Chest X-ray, PA view. Patient: 64 years old, sex F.
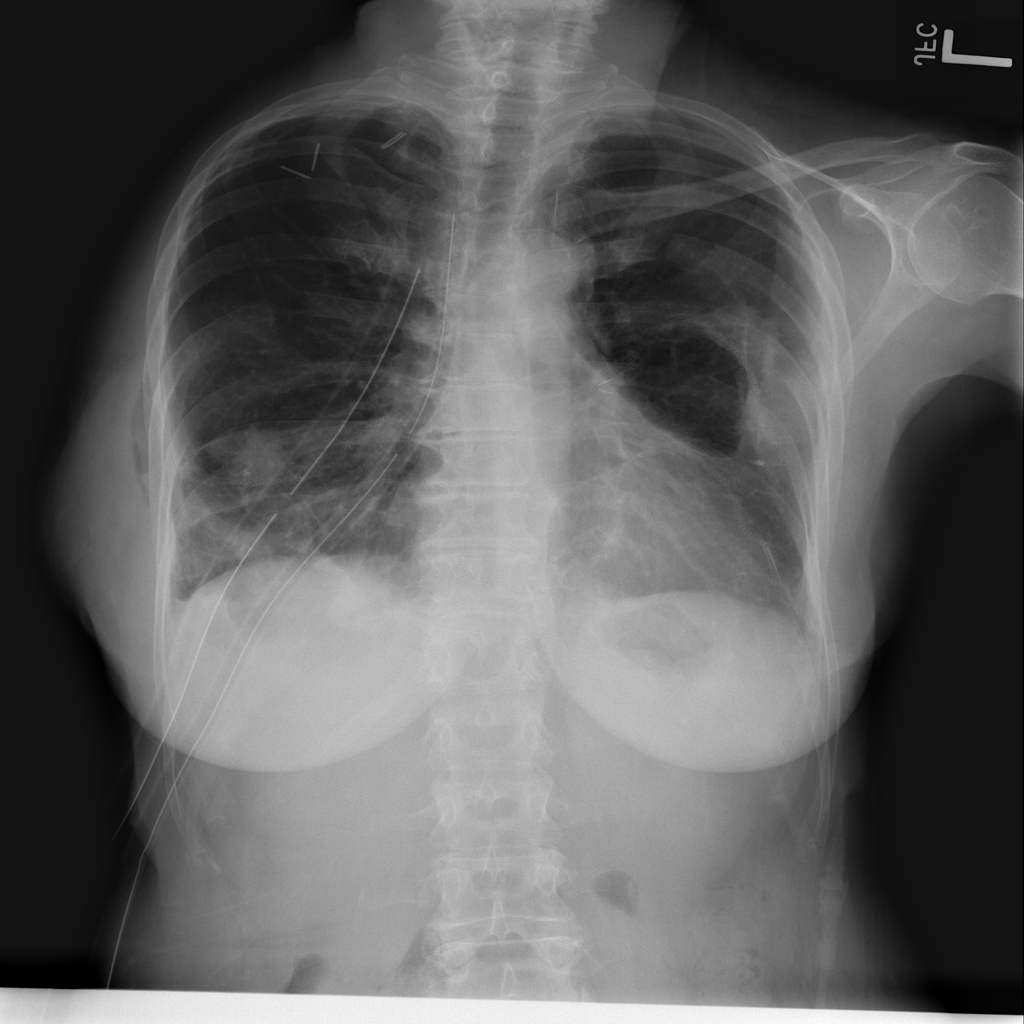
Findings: Emphysema, Pleural_Thickening, Pneumothorax